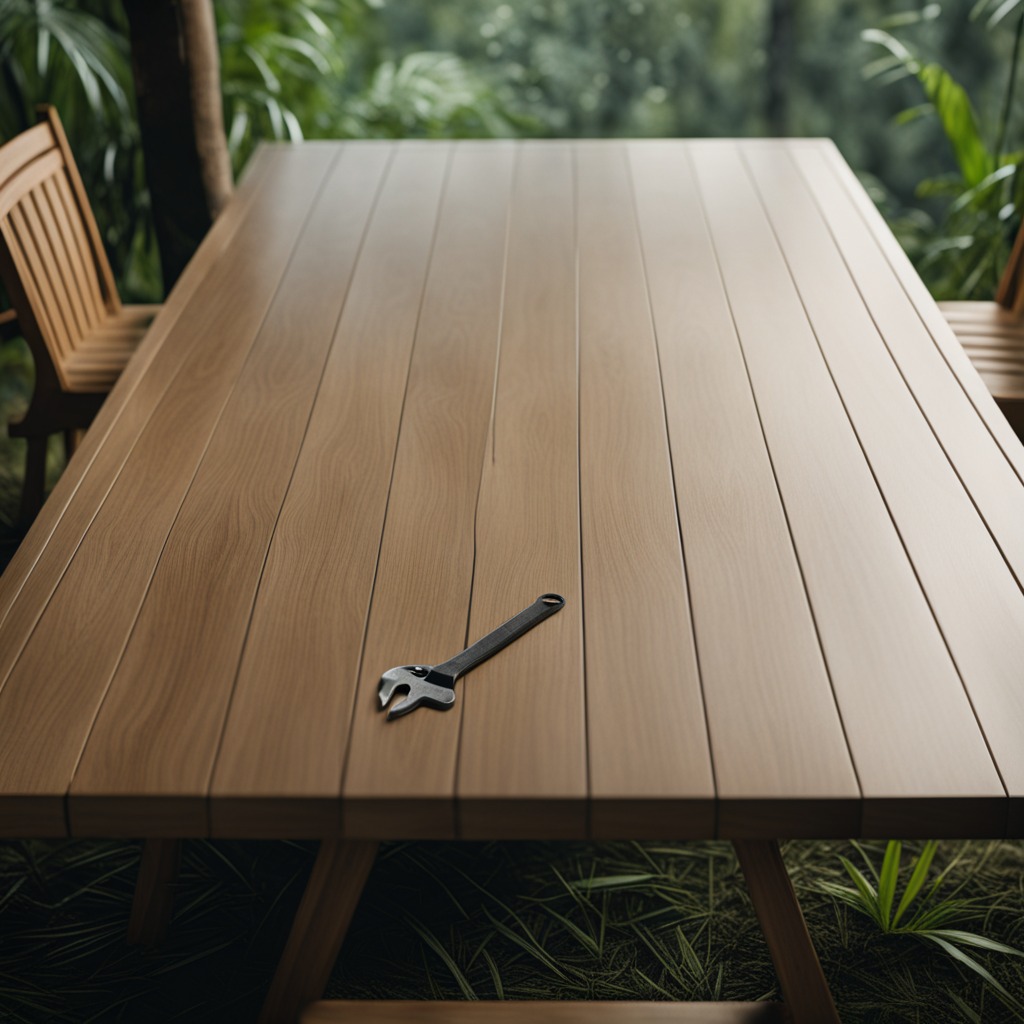
An wrench is lying on a wooden table in a jungle field workshop tent.